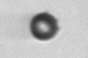
Label: bead